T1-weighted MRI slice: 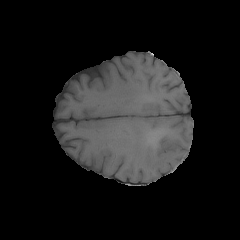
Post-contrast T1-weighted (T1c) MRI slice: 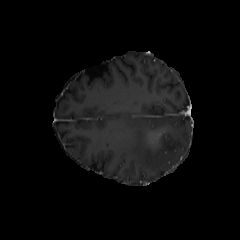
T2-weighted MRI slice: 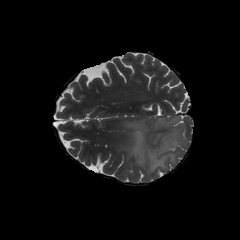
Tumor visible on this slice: yes